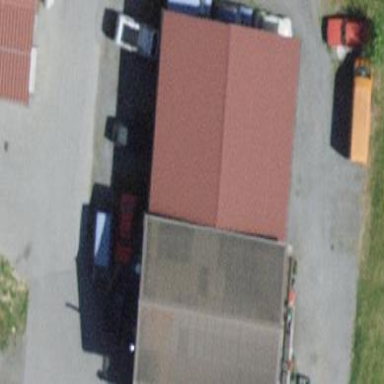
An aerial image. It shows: Commercial building.